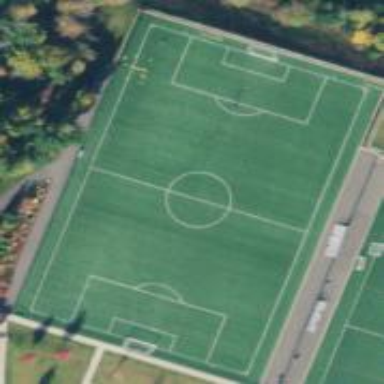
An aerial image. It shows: Soccer pitch for leisure land activities.